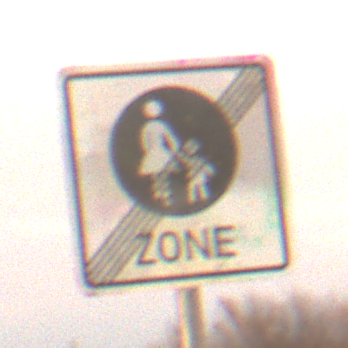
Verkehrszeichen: EndeFussgaengerzone
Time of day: SunriseSunset
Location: Outdoor (Nature)
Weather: PartlyCloudy
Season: NotSpecified
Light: Natural